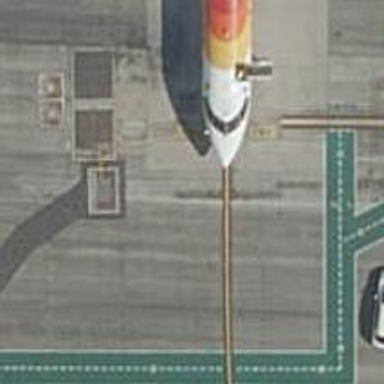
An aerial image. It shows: Airport parking position.